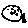
Label: moon